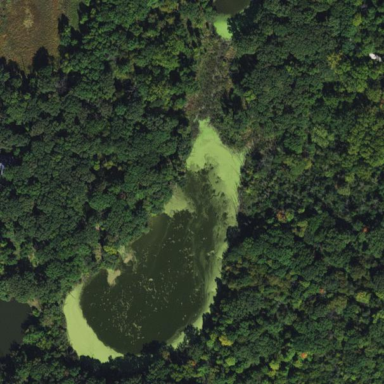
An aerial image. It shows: Peaceful pond surrounded by nature.